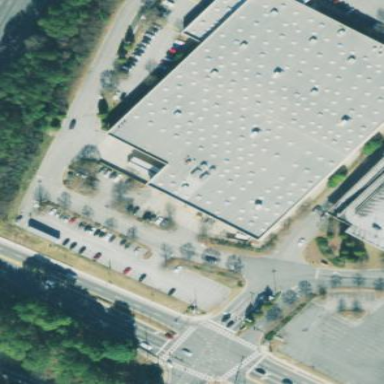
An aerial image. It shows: Retail building with flat roof. It functions as wholesale shop.